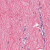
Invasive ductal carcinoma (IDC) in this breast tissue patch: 0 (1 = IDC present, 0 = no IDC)